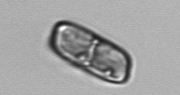
Label: Ephemera